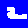
Digit: 2